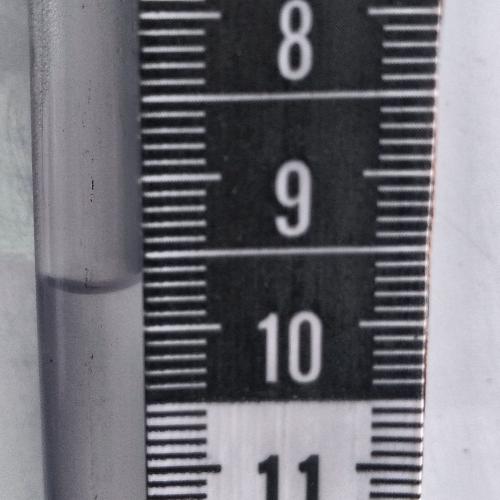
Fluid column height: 9.7 cm